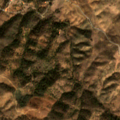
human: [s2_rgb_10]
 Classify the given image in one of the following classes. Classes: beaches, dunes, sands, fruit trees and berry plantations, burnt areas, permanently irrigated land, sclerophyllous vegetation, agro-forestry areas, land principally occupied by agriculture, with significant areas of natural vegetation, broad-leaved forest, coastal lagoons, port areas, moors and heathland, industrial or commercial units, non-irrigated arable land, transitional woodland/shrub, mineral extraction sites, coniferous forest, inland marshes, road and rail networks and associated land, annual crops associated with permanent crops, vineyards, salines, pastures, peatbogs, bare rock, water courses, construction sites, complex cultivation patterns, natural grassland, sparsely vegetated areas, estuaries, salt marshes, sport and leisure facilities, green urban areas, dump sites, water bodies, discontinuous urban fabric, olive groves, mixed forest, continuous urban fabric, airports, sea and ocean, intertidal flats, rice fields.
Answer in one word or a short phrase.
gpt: pastures, agro-forestry areas, broad-leaved forest, transitional woodland/shrub